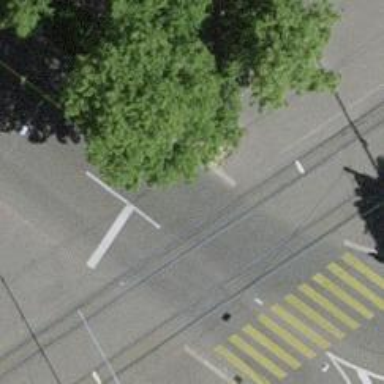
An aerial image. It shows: Tram level crossing on the railway.